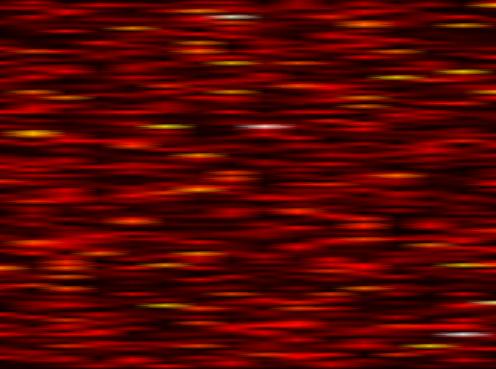
Label: FOFDM